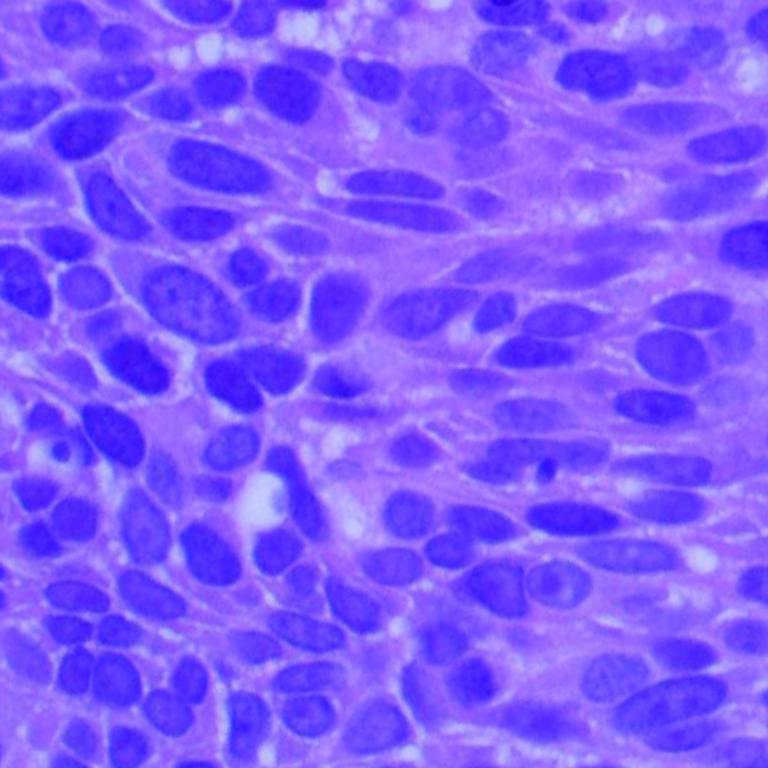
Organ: lung
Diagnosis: squamous carcinomas